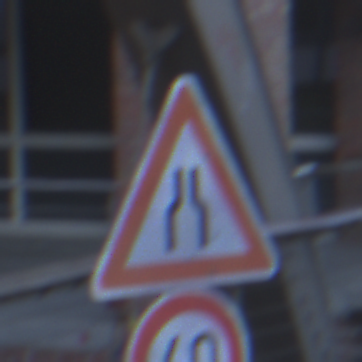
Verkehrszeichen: VerengteFahrbahn
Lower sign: Geschwindigkeit60
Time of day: SunriseSunset
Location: Outdoor (Urban)
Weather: Clear
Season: NotSpecified
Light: Natural